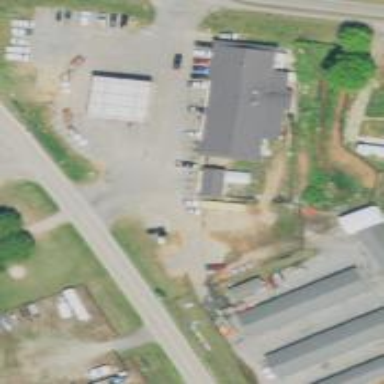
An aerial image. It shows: Convenience shop.